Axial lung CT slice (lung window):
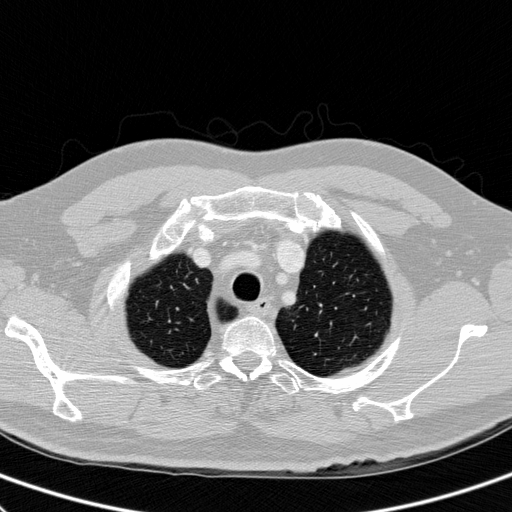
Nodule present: no